Field crop: maize
Growth stage: 2
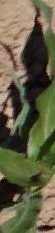
Species: maize